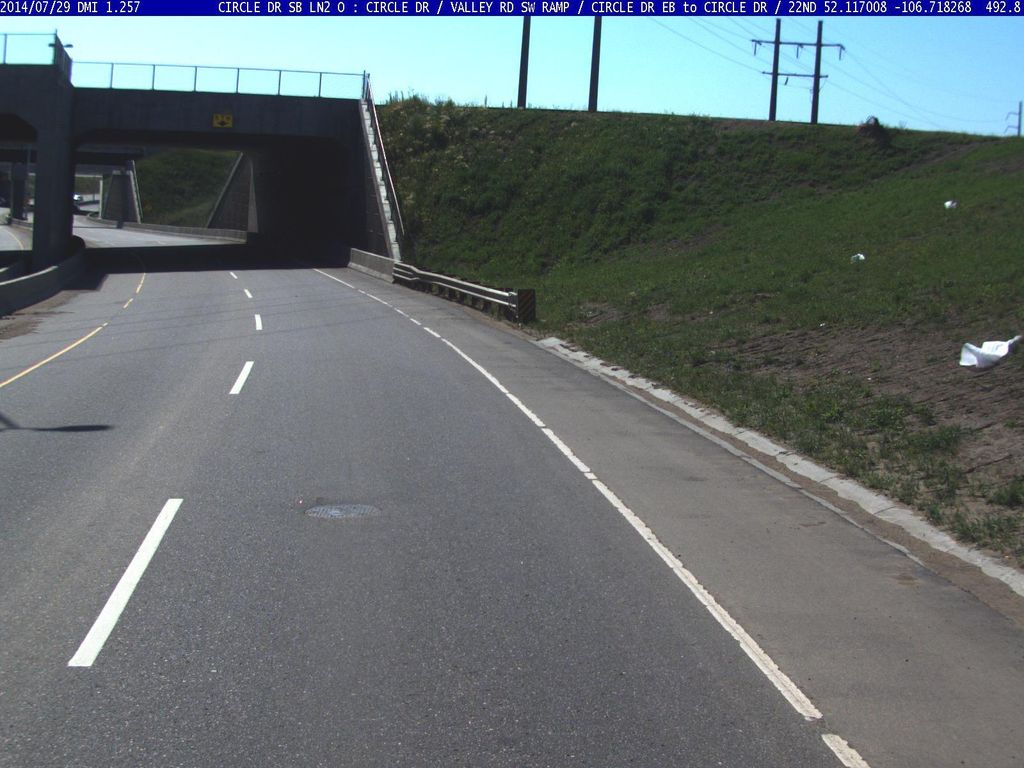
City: saskatoon